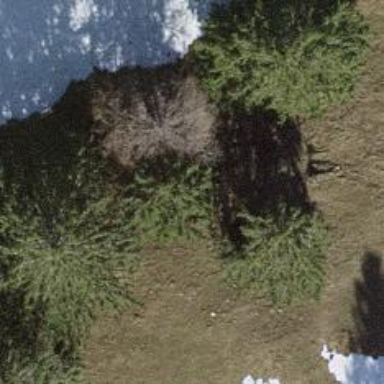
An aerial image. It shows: Beautiful tree in nature.